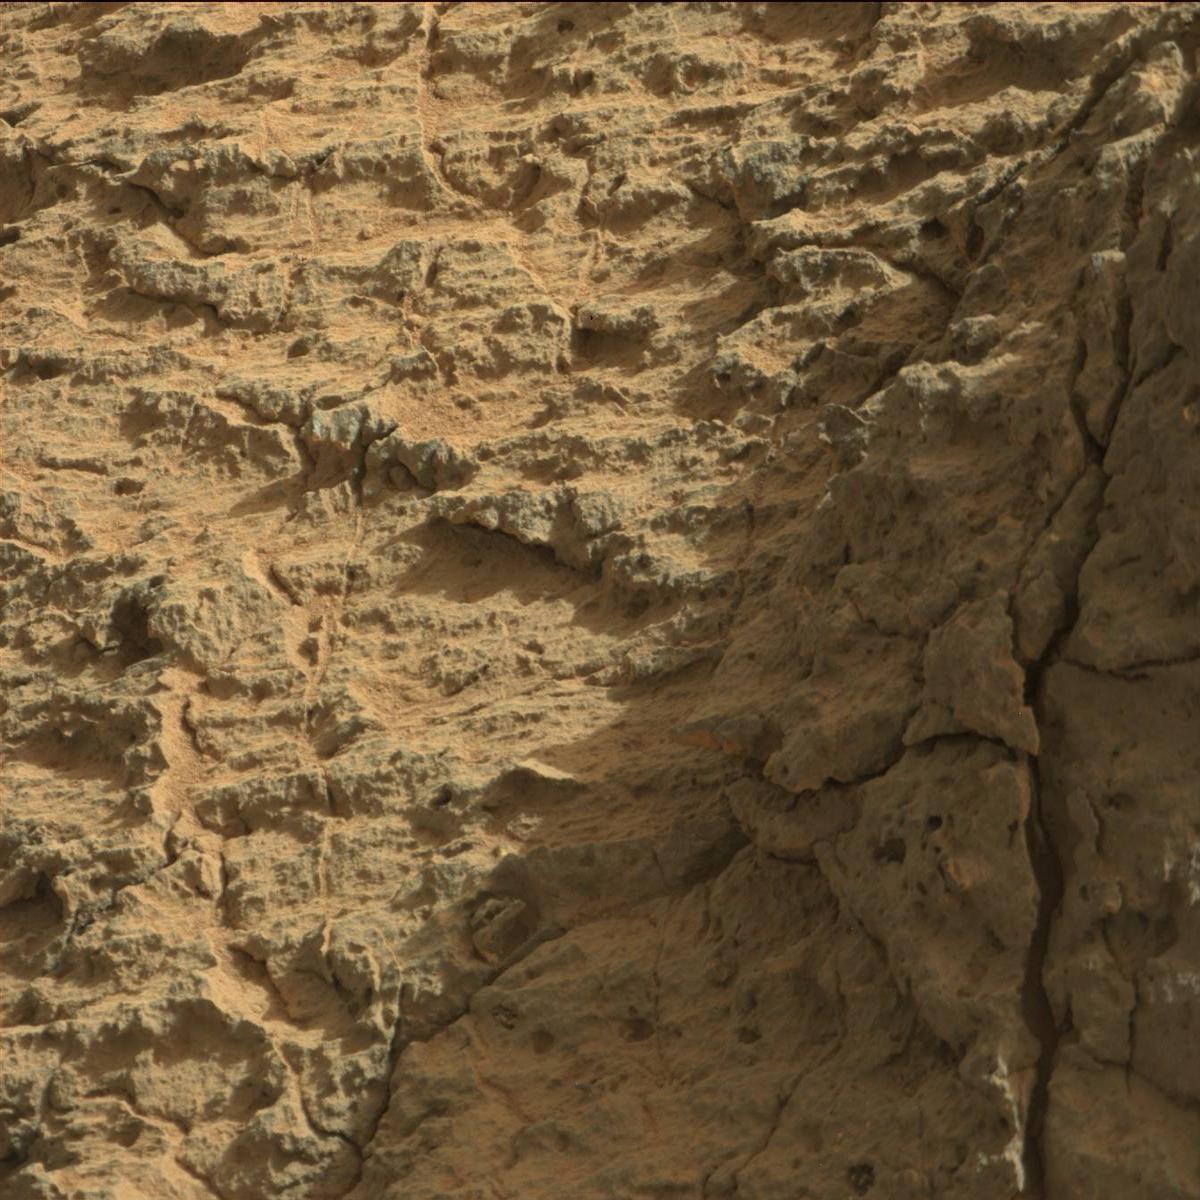
Terrain classes present: Bedrock, Sand / Soil